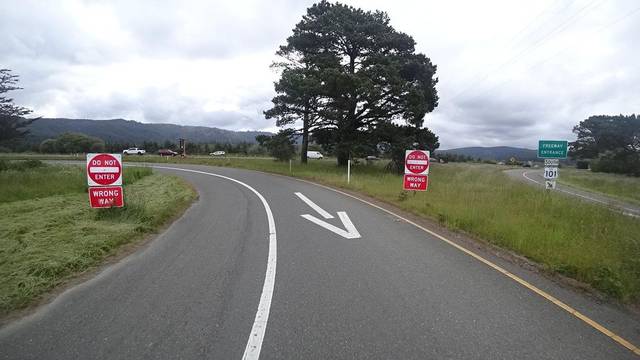
Region: United States
Coordinates: 40.851, -124.083